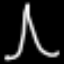
Label: The Eiffel Tower